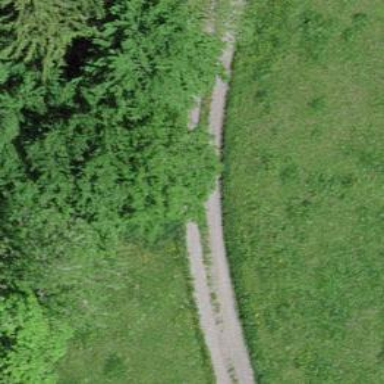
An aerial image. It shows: Gravel track road.